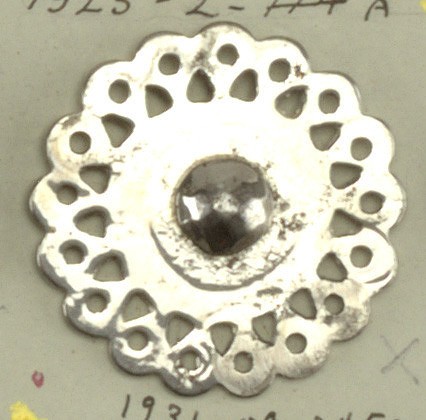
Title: Button
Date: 1801–50
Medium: Cut Steel
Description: A & B) decorated with engraving and punch work; C) is dish-shaped with facetted bass in center; D) has beveled rim and shallow central depression; E) has scalloped edge with two rings of pierced decoration.

On card 65